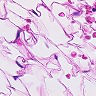
Metastatic tissue present: no